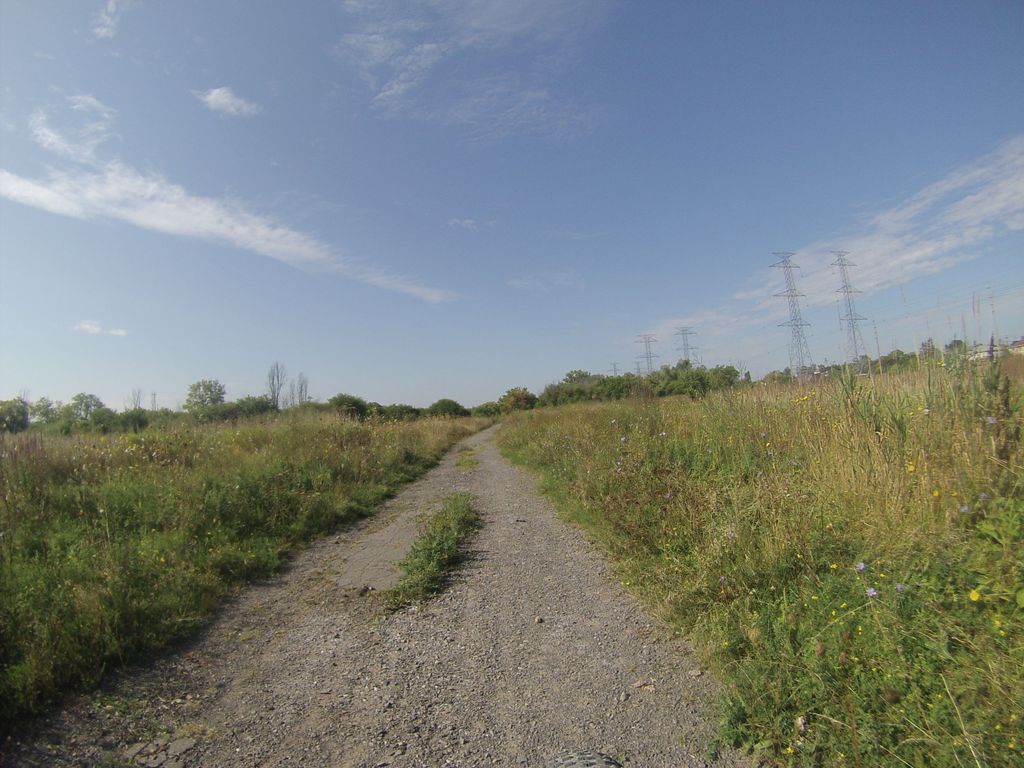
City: ottawa-gatineau